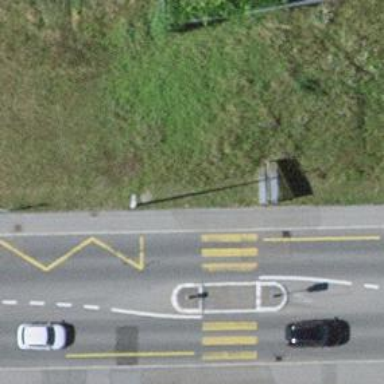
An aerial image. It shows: Kerb serving as barrier.